Field crop: maize
Growth stage: 2
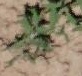
Species: atriplex